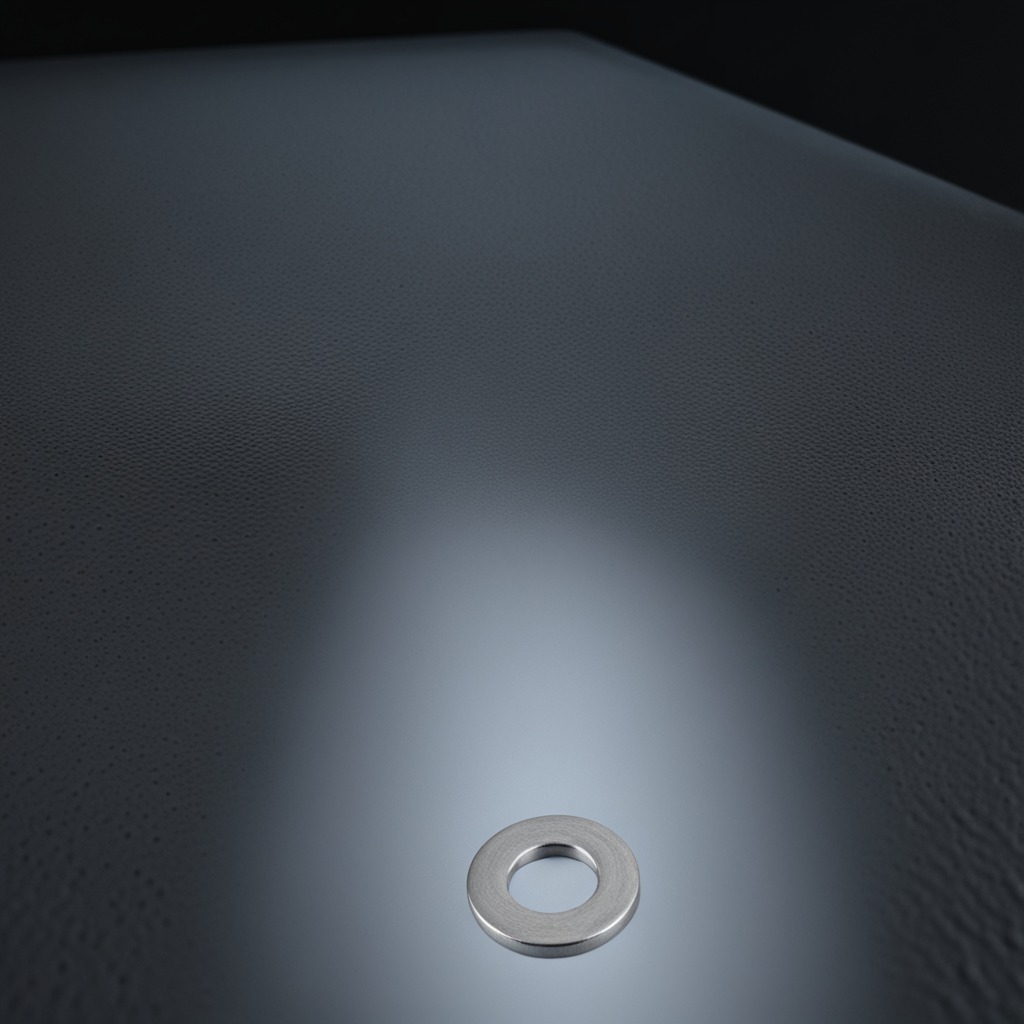
A flat metal washer lying on a clean granite table inside a workshop at night dim ambient light soft shadows worn but